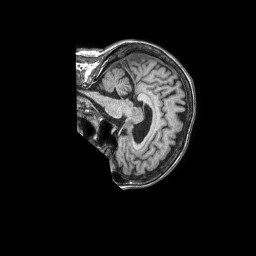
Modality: T1w
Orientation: sagittal
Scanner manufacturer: philips
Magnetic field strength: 1.5 T
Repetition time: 0.007197 s
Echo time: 0.003303 s